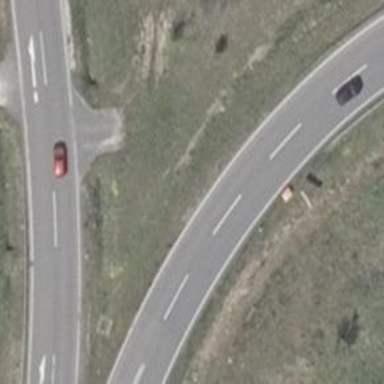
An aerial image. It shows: Motorway trunk link.